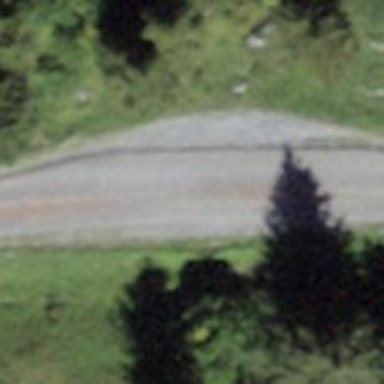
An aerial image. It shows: Passing place on the road.